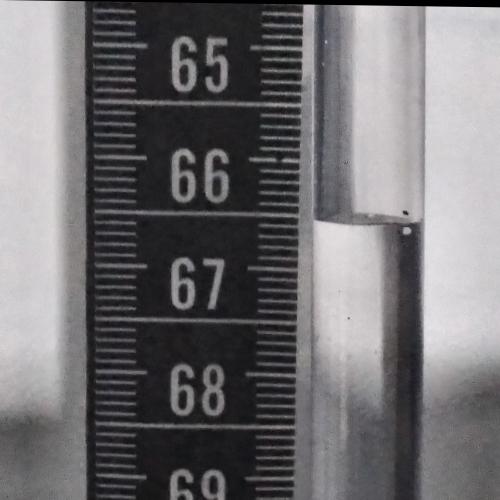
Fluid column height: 66.5 cm